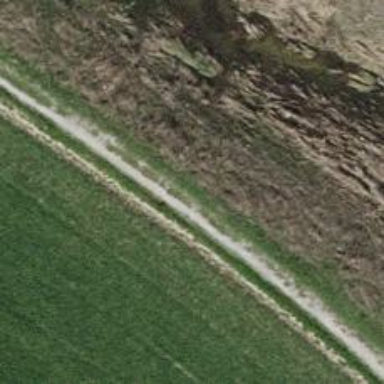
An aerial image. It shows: Gravel footway.